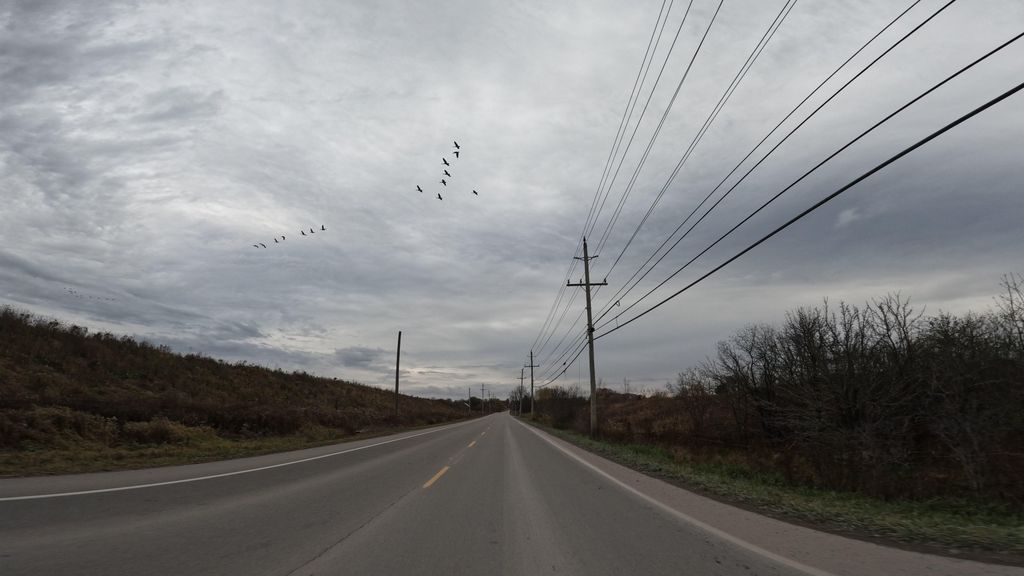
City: hamilton